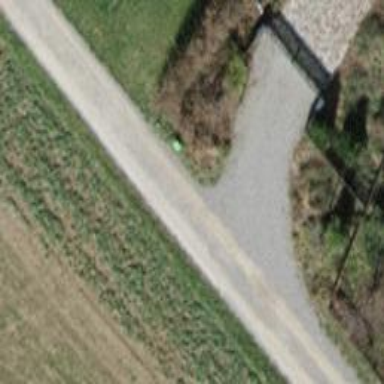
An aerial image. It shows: Track with fine gravel surface of grade2.